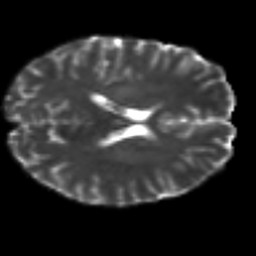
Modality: T2w
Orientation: axial
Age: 21
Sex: female
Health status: healthy
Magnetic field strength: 3 T
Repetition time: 9 s
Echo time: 0.093 s